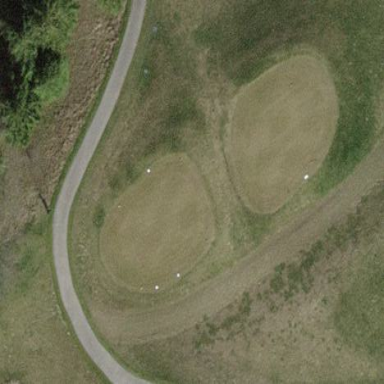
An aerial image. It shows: Grassy area designated as golf tee.